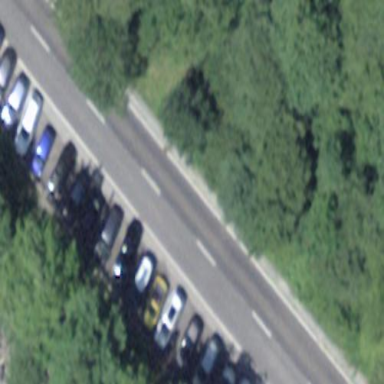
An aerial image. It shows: Street side parking area.